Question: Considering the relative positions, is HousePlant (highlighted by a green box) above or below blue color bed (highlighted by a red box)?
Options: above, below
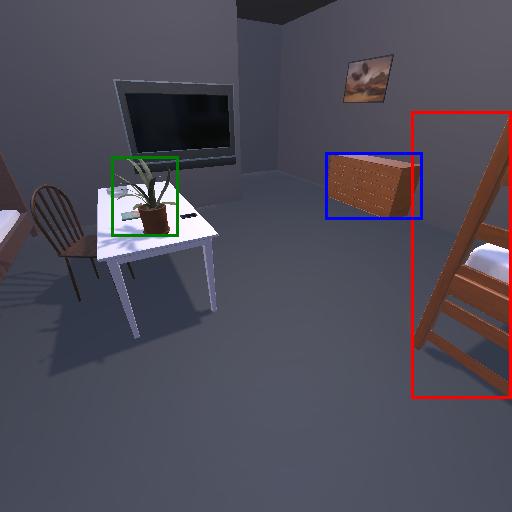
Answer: above